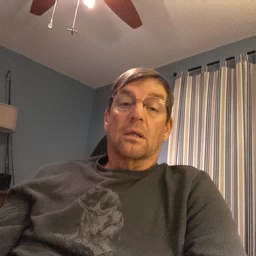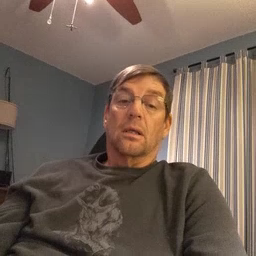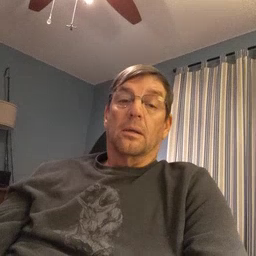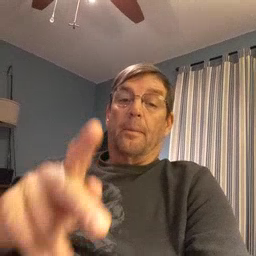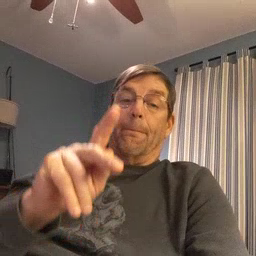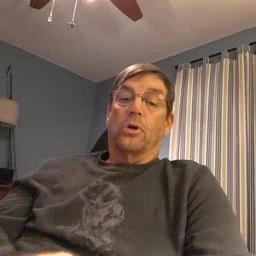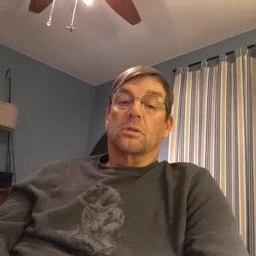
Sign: person